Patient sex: M
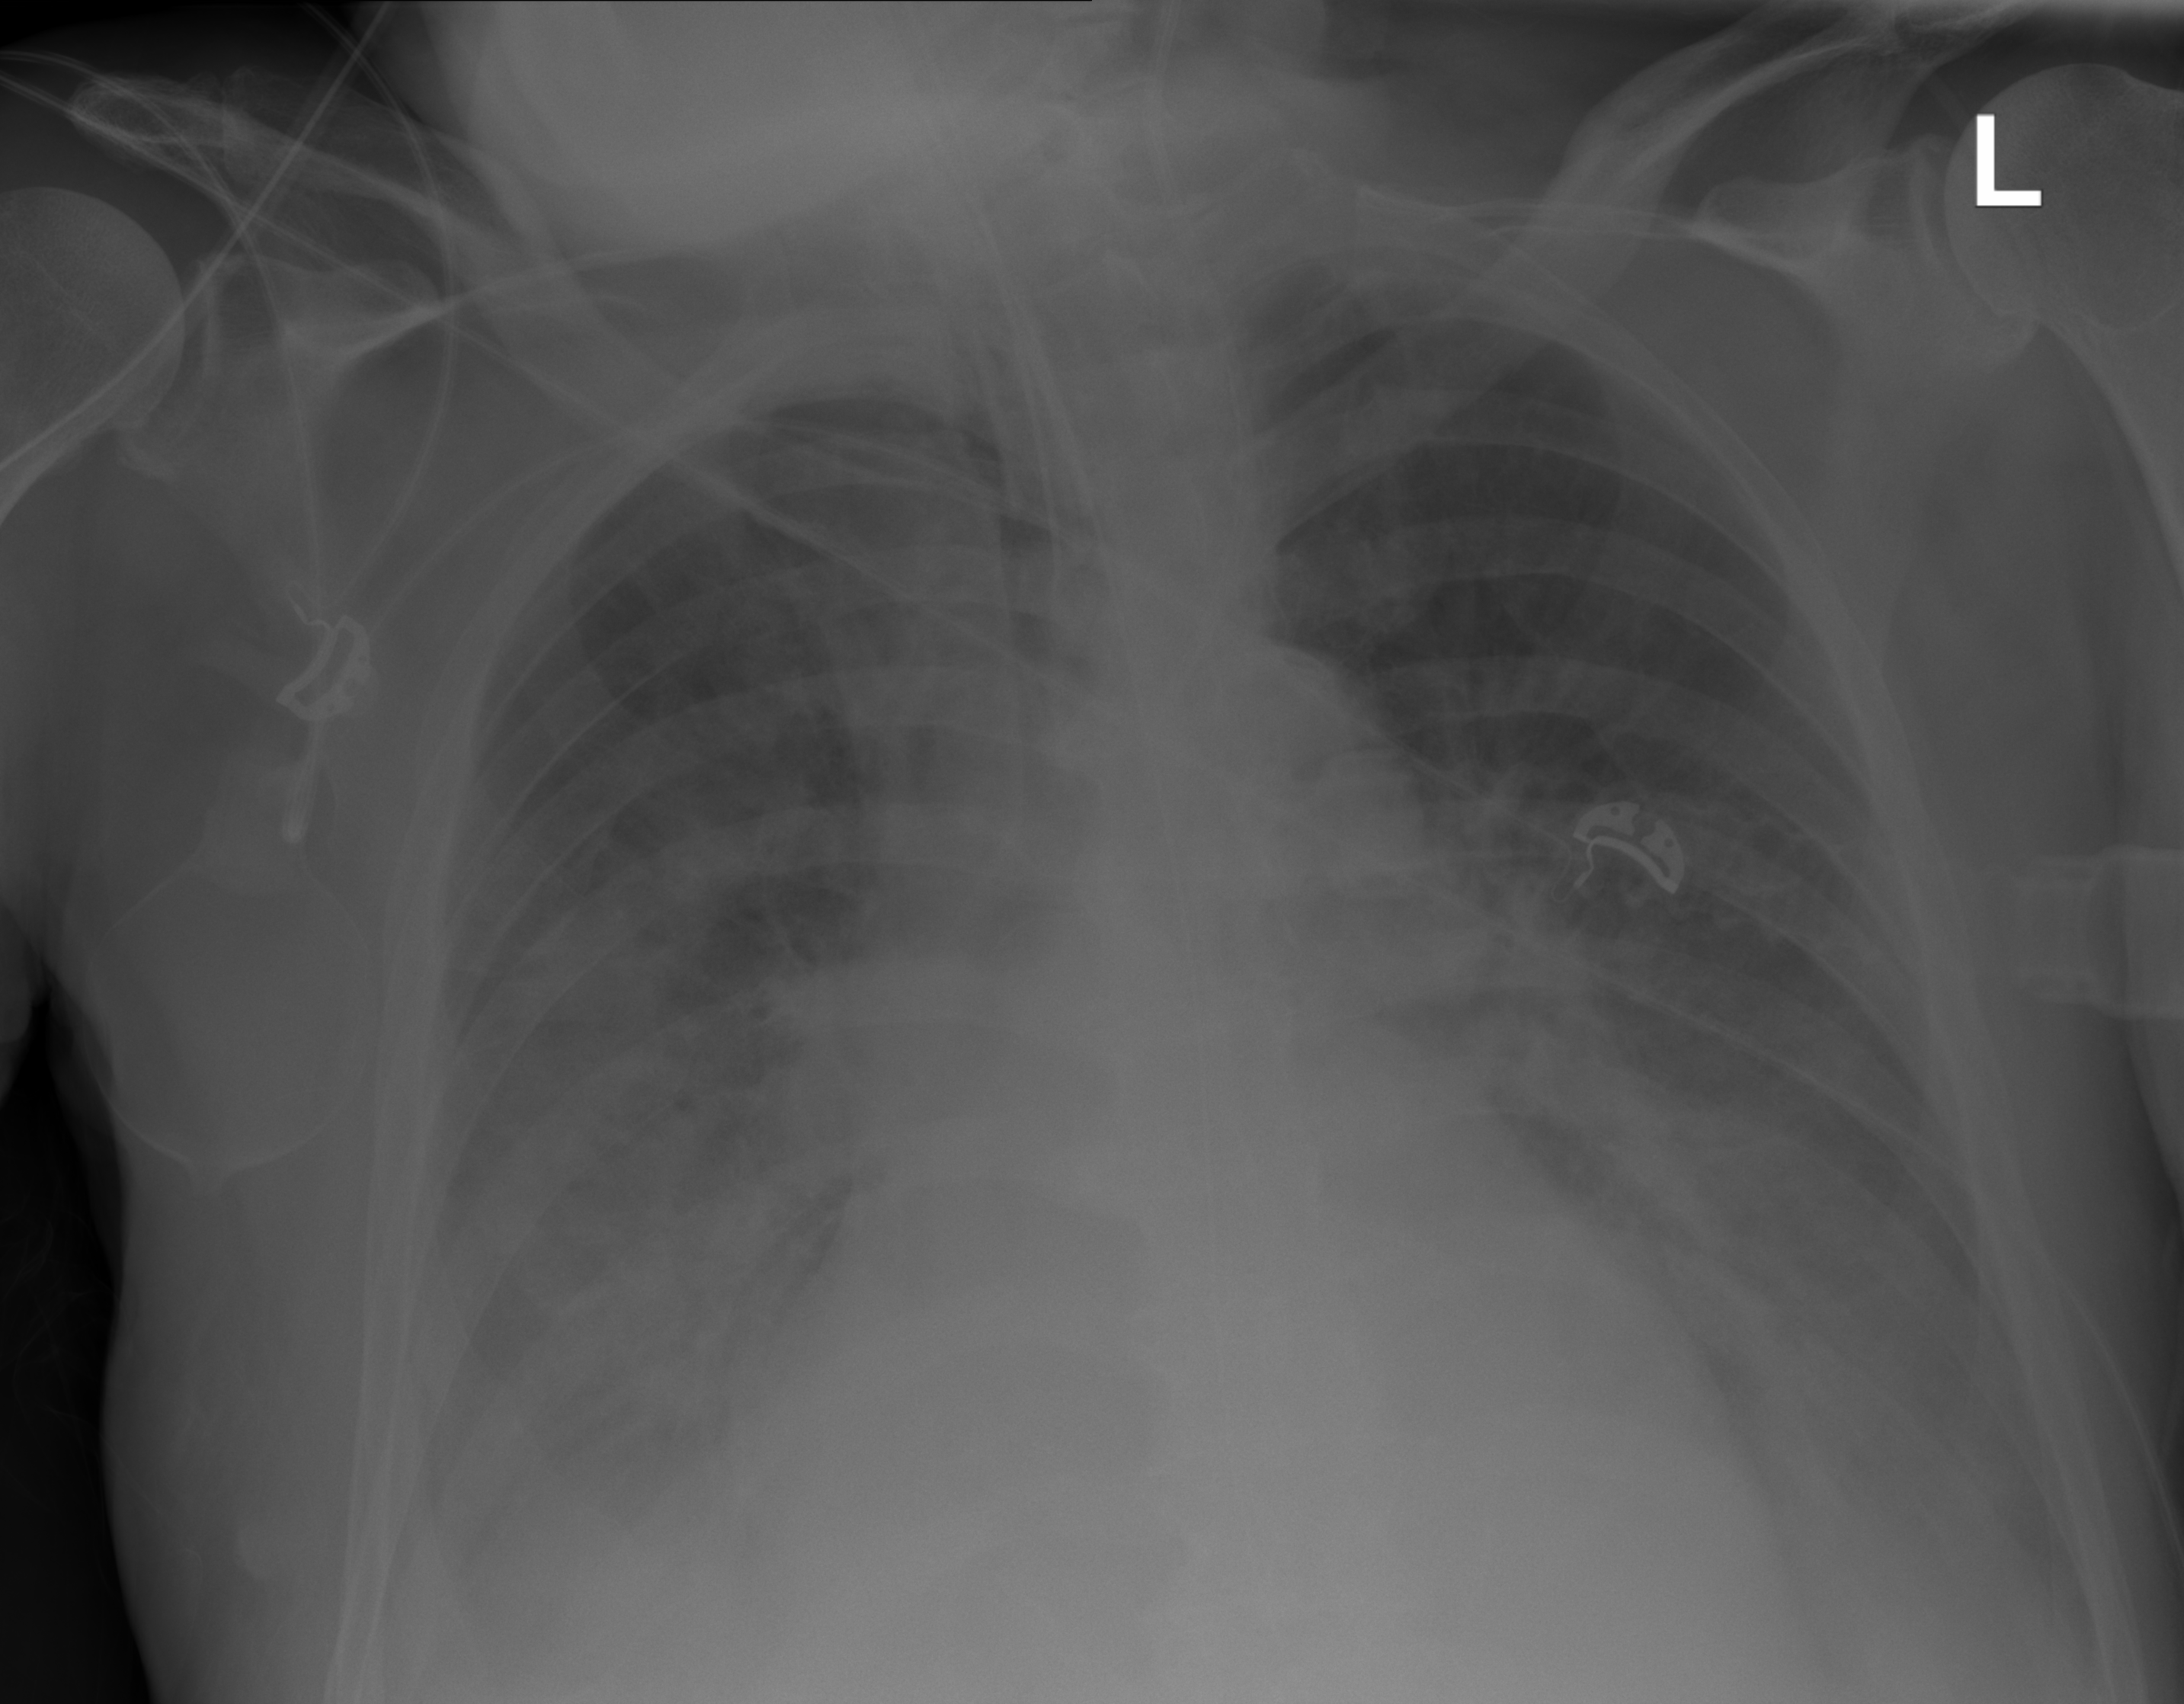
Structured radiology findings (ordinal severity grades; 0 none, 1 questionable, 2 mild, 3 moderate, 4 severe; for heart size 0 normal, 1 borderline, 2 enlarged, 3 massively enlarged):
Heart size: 2
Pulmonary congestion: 2
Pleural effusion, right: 2
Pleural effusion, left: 2
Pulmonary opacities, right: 3
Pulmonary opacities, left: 3
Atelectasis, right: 2
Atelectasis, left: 2